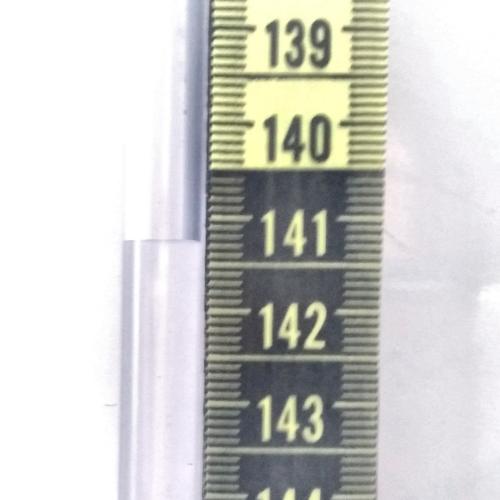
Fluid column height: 141.3 cm